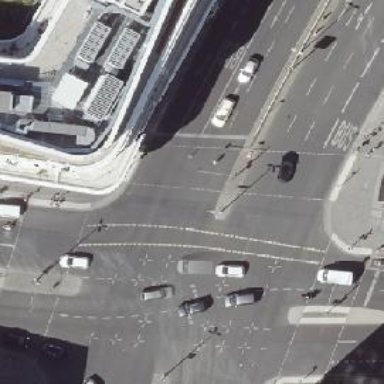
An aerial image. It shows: Footway located on traffic island.